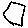
Label: hexagon